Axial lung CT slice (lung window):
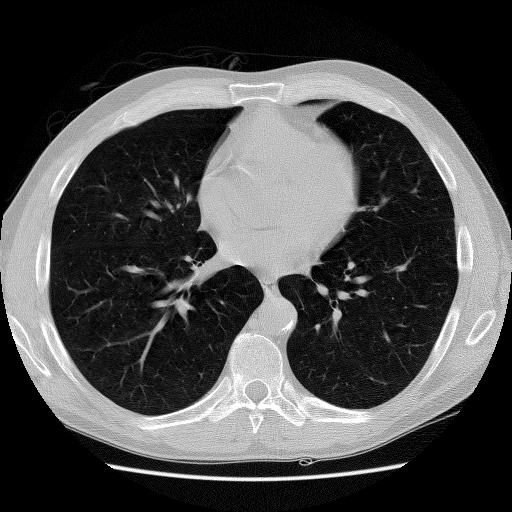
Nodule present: no